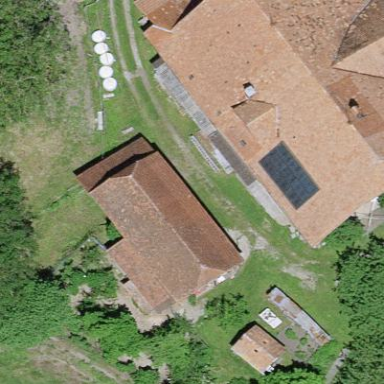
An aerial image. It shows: Barn.